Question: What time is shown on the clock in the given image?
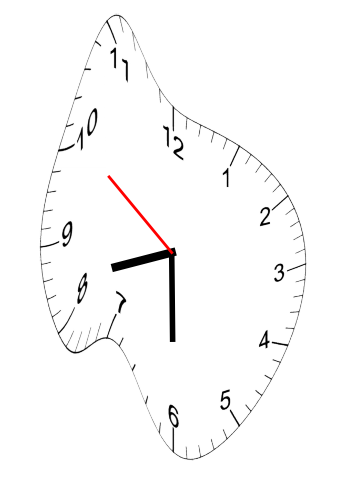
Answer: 08:29:51